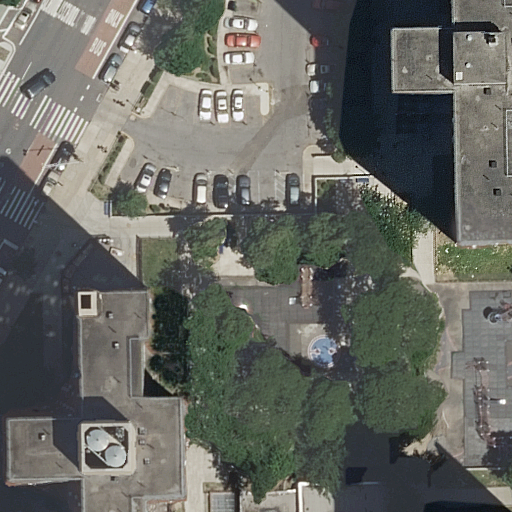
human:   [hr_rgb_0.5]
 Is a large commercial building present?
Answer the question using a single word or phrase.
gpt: no

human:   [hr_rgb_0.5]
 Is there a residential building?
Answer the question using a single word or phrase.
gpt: yes

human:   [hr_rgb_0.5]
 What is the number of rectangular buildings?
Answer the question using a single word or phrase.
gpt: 1

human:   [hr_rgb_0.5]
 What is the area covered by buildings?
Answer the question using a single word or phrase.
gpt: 1743m2

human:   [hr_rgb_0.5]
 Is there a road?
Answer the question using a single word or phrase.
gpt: yes

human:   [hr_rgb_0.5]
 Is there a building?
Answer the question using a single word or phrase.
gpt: yes

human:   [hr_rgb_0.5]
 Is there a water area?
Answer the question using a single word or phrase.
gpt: no

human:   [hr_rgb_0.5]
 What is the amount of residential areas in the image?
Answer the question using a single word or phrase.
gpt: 1

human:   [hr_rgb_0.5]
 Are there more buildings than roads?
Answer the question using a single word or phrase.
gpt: no

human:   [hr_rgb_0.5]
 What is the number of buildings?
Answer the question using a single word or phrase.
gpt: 3

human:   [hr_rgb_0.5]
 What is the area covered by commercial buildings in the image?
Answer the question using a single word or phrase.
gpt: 0m2

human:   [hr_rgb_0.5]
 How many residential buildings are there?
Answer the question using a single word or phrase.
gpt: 3

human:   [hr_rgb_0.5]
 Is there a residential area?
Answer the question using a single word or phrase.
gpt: yes

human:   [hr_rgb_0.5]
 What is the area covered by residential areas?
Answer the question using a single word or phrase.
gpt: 9203m2

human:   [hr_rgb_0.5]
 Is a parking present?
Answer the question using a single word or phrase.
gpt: yes

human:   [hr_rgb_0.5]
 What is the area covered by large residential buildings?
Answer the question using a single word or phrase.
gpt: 1596m2

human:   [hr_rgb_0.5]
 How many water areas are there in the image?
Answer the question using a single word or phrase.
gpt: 0

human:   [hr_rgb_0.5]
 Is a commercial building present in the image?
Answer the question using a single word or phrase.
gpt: no

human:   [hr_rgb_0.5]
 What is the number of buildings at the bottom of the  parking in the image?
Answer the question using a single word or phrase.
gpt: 2

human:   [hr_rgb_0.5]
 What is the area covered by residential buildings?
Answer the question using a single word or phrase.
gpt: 1743m2

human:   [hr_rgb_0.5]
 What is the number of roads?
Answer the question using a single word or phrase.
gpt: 9

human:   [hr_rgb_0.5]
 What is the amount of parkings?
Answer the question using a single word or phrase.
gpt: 1

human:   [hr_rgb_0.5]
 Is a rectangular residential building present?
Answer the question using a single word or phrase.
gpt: yes

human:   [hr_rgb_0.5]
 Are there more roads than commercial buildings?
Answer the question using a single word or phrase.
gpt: yes

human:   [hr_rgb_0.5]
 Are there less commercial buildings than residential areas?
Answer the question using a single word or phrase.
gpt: yes

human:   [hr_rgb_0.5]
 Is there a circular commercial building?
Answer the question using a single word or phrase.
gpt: no

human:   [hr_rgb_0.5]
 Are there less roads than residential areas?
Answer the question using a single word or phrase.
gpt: no

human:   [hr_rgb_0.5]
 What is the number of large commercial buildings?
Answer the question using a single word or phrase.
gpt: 0

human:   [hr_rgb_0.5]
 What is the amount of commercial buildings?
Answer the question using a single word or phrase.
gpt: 0

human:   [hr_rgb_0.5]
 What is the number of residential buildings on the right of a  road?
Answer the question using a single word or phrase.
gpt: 3

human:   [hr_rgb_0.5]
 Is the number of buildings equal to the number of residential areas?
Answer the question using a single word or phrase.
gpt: no

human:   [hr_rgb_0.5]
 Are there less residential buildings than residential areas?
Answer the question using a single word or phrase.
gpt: no

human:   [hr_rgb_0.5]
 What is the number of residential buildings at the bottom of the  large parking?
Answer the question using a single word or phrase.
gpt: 2

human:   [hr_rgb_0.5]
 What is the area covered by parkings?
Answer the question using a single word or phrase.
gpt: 1629m2

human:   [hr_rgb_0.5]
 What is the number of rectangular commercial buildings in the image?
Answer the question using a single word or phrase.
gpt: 0

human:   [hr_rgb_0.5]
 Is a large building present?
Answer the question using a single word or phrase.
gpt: yes

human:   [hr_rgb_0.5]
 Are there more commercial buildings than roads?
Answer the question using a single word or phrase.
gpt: no

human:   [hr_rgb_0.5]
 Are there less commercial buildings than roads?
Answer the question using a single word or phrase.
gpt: yes

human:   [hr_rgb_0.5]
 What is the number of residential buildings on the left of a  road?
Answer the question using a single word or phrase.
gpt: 1

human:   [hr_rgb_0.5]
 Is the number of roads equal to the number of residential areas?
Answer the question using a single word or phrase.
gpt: no

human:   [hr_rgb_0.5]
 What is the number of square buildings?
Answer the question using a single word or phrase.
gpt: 0

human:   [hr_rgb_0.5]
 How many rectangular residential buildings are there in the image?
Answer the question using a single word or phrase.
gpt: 1

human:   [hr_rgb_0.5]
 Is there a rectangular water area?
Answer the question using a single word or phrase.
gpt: no

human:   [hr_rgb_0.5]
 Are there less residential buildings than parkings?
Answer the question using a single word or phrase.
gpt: no

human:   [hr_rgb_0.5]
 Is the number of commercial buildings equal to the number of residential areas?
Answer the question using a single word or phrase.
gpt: no

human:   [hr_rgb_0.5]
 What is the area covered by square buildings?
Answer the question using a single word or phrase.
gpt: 0m2

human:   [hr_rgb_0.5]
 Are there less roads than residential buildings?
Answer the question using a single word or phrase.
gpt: no

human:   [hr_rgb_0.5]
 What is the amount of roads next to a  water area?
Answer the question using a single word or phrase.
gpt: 0

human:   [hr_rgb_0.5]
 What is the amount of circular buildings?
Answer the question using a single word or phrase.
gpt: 0

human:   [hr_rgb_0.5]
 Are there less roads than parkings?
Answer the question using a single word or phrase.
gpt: no

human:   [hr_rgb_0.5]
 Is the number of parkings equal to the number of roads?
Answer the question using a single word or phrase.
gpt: no

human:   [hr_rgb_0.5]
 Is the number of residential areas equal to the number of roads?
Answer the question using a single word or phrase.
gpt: no

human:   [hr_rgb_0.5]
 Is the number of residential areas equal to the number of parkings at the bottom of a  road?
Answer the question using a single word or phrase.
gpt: no

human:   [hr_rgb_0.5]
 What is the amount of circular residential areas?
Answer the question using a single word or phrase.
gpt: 0

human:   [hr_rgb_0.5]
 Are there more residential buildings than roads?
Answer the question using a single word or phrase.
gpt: no

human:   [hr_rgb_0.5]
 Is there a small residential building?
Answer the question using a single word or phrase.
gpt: no

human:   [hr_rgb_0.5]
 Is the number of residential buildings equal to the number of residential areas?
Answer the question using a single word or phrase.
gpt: no

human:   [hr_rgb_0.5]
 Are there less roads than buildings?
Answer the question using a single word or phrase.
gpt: no

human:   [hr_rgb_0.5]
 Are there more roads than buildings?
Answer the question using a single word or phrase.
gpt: yes

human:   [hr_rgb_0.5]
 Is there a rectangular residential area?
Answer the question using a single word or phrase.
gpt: no

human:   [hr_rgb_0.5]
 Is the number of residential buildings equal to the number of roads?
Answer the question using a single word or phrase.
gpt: no

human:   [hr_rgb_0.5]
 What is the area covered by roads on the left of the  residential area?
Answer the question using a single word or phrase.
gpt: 0m2

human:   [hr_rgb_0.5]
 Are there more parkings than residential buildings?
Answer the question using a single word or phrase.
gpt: no

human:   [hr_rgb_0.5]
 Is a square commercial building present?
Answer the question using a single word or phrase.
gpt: no